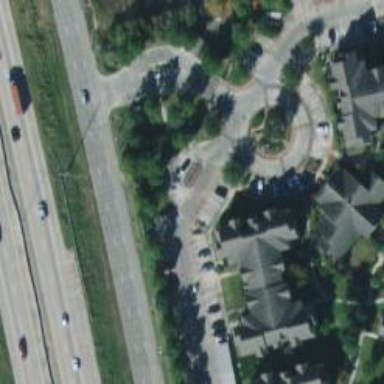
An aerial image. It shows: Driveway leading to service road.